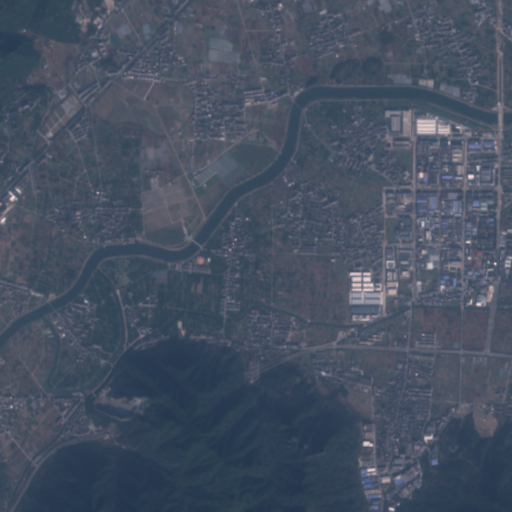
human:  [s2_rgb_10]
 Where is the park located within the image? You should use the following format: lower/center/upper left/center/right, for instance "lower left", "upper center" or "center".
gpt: The park is located in the center right of the image.
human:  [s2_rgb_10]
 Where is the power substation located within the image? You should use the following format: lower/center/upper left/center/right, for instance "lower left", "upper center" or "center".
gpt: The power substation is located in the upper right of the image.
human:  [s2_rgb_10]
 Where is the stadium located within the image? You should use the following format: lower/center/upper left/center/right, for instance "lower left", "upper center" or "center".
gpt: The stadium is located in the center right of the image.
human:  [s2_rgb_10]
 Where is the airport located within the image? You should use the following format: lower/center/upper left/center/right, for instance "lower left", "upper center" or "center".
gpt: There is no airport in the image.